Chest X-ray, AP view. Patient: 19 years old, sex M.
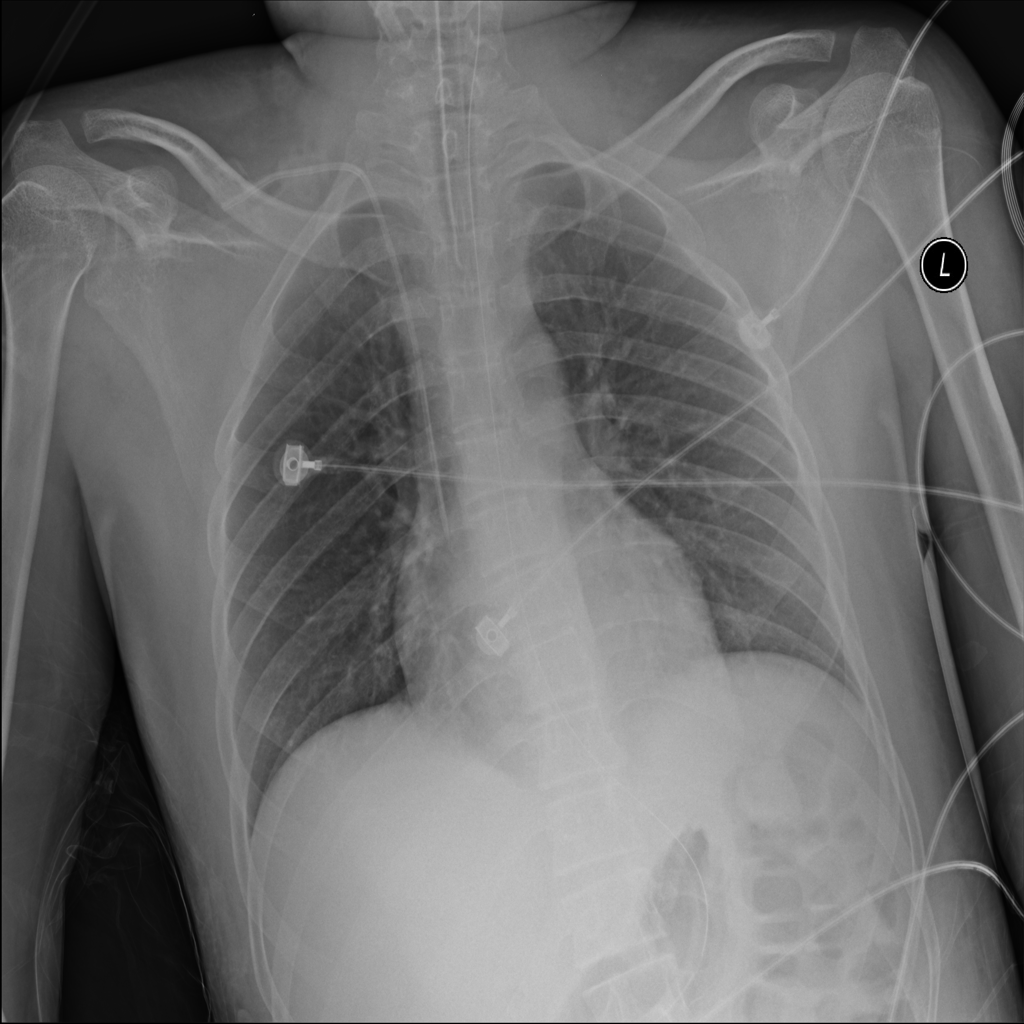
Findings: No Finding